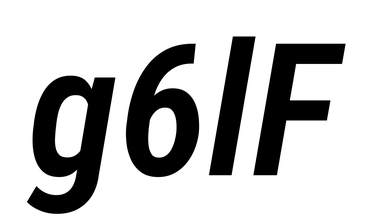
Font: Roboto-Italic_Condensed_SemiBold_Italic